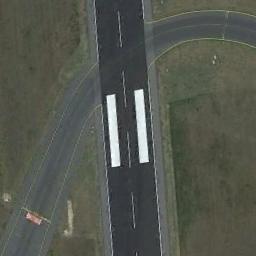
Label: runway